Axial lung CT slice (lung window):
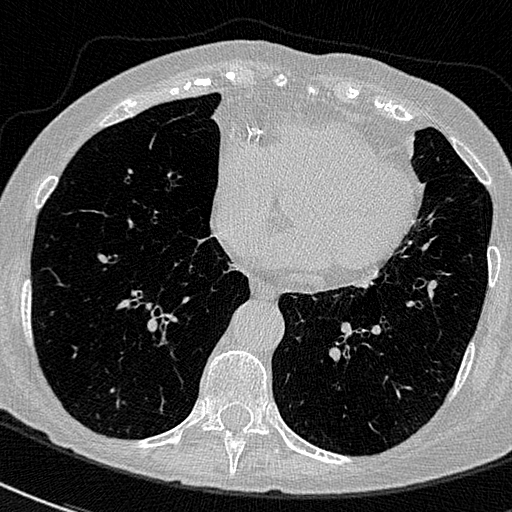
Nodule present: no